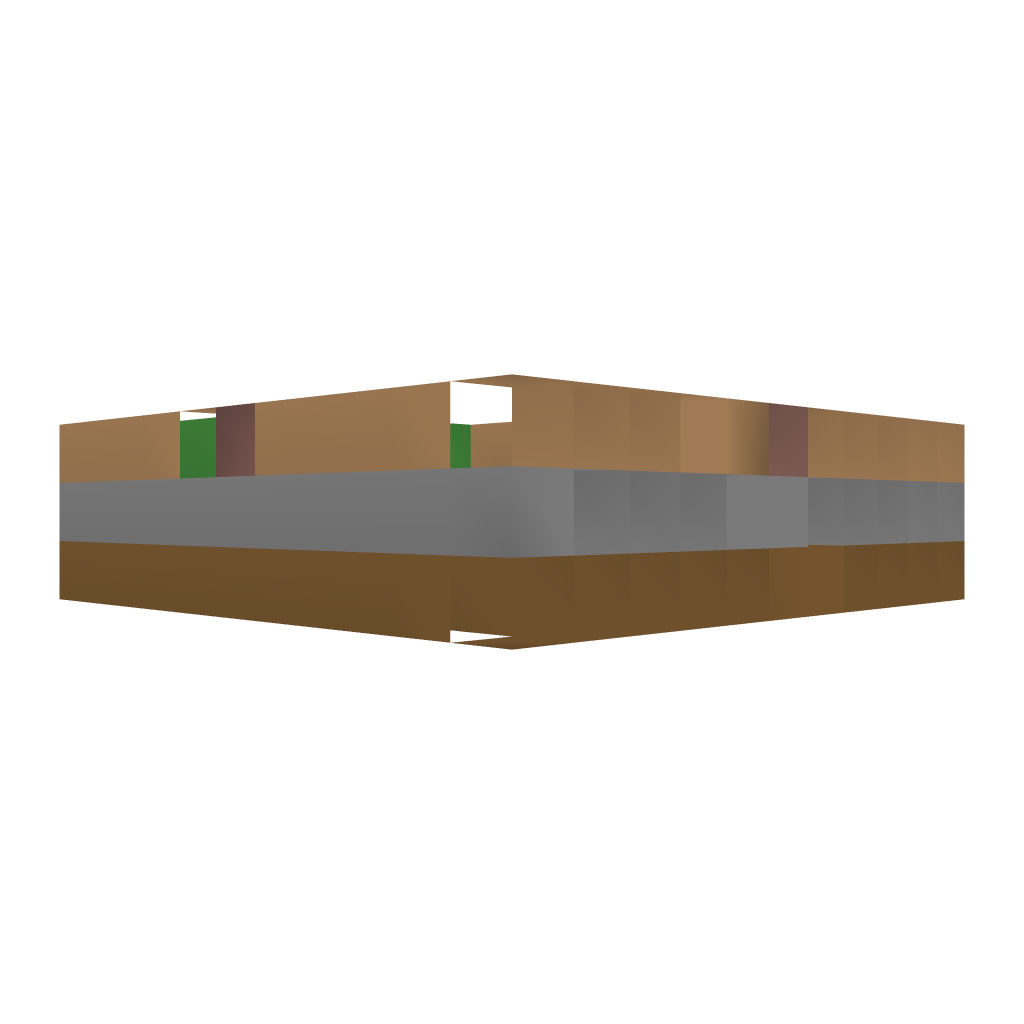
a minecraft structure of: OptiFarm bad low quality